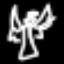
Label: angel